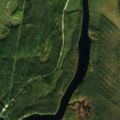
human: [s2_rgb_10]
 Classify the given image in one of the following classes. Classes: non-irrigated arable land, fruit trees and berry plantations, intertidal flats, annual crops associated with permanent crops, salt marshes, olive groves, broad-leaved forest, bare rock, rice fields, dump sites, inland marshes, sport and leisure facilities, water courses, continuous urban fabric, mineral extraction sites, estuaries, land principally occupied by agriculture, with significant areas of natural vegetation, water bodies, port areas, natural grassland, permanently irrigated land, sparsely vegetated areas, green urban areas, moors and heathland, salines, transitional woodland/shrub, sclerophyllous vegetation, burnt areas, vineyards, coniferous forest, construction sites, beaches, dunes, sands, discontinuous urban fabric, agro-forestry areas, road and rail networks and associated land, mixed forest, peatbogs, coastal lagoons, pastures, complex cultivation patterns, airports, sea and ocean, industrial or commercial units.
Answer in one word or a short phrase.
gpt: coniferous forest, mixed forest, transitional woodland/shrub, water courses